Question: I'm working on a booking calendar that has check-in and check-out dates. I need to be able to:
1. Display a calendar for any given month
2. For each date on the calendar, indicate whether the date is completely available, partially available, or unavailable
For the first item in the above list, I'm using code from <URL>. In case that link ever goes bad, here is the code:
# The CSS
'''
/* calendar */
table.calendar { border-left:1px solid #999; }
tr.calendar-row { }
td.calendar-day { min-height:80px; font-size:11px; position:relative; } * html div.calendar-day { height:80px; }
td.calendar-day:hover { background:#eceff5; }
td.calendar-day-np { background:#eee; min-height:80px; } * html div.calendar-day-np { height:80px; }
td.calendar-day-head { background:#ccc; font-weight:bold; text-align:center; width:120px; padding:5px; border-bottom:1px solid #999; border-top:1px solid #999; border-right:1px solid #999; }
div.day-number { background:#999; padding:5px; color:#fff; font-weight:bold; float:right; margin:-5px -5px 0 0; width:20px; text-align:center; }
/* shared */
td.calendar-day, td.calendar-day-np { width:120px; padding:5px; border-bottom:1px solid #999; border-right:1px solid #999; }
'''
# The PHP
'''
/* draws a calendar */
function draw_calendar($month,$year){
/* draw table */
$calendar = '<table cellpadding="0" cellspacing="0" class="calendar">';
/* table headings */
$headings = array('Sunday','Monday','Tuesday','Wednesday','Thursday','Friday','Saturday');
$calendar.= '<tr class="calendar-row"><td class="calendar-day-head">'.implode('</td><td class="calendar-day-head">',$headings).'</td></tr>';
/* days and weeks vars now ... */
$running_day = date('w',mktime(0,0,0,$month,1,$year));
$days_in_month = date('t',mktime(0,0,0,$month,1,$year));
$days_in_this_week = 1;
$day_counter = 0;
$dates_array = array();
/* row for week one */
$calendar.= '<tr class="calendar-row">';
/* print "blank" days until the first of the current week */
for($x = 0; $x < $running_day; $x++):
$calendar.= '<td class="calendar-day-np"> </td>';
$days_in_this_week++;
endfor;
/* keep going with days.... */
for($list_day = 1; $list_day <= $days_in_month; $list_day++):
$calendar.= '<td class="calendar-day">';
/* add in the day number */
$calendar.= '<div class="day-number">'.$list_day.'</div>';
/** QUERY THE DATABASE FOR AN ENTRY FOR THIS DAY !! IF MATCHES FOUND, PRINT THEM !! **/
$calendar.= str_repeat('<p> </p>',2);
$calendar.= '</td>';
if($running_day == 6):
$calendar.= '</tr>';
if(($day_counter+1) != $days_in_month):
$calendar.= '<tr class="calendar-row">';
endif;
$running_day = -1;
$days_in_this_week = 0;
endif;
$days_in_this_week++; $running_day++; $day_counter++;
endfor;
/* finish the rest of the days in the week */
if($days_in_this_week < 8):
for($x = 1; $x <= (8 - $days_in_this_week); $x++):
$calendar.= '<td class="calendar-day-np"> </td>';
endfor;
endif;
/* final row */
$calendar.= '</tr>';
/* end the table */
$calendar.= '</table>';
/* all done, return result */
return $calendar;
}
/* sample usages */
echo '<h2>July 2009</h2>';
echo draw_calendar(7,2009);
echo '<h2>August 2009</h2>';
echo draw_calendar(8,2009);
'''
I'm stuck on the second item I have in the list at the top of this question. My goal is to end up with a calendar that looks similar to this:

I saw the following comment in David Walsh's PHP code:
'''
/** QUERY THE DATABASE FOR AN ENTRY FOR THIS DAY !! IF MATCHES FOUND, PRINT THEM !! **/
'''
I put a database query in the place of that comment and have the query look for a row that would cause that date to not be marked as completely available and then, if a row is found, mark it appropriately. The thing I don't like about that idea is that I'd be hitting the database at least 28 times for a single month's calendar. I would rather do one query up front that produces an array like this:
'''
$events = array(
array(
'check_in_date' => '2014-11-18',
'check_out_date' => '2014-11-19',
),
array(
'check_in_date' => '2014-11-19',
'check_out_date' => '2014-11-21',
),
array(
'check_in_date' => '2014-11-24',
'check_out_date' => '2014-11-27',
),
);
'''
That way, I could do the same logic above, but referring to the array rather than performing a database query. I'm not sure how to go about doing that, though. I saw <URL> where somebody achieved this goal, but they didn't post the code that they used. I emailed the person, but it's been close to a week now and I still haven't received a reply.
Any ideas on how best to accomplish the second item I have in the list at the top of this question?
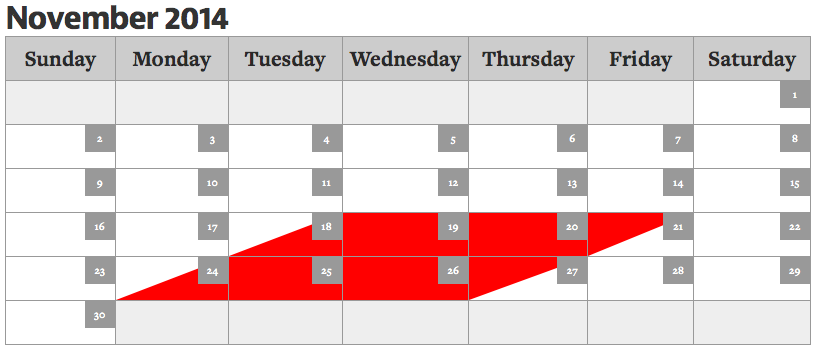
Answer: You are looking for something like this:
'''
$year = 2014;
$month = 11;
define('FREE', 'free');
define('PARTIAL_CHECKOUT', 'unavailable in the morning');
define('PARTIAL_CHECKIN', 'unavailable from the afternoon');
define('FULL', 'unavailable');
$nb_days = date("t", strtotime("$year-$month-01"));
$begin_month_tm = strtotime("$year-$month-01");
$end_month_tm = strtotime("$year-$month-$nb_days 23:59:59");
$days = array_fill(1, $nb_days, FREE);
foreach ($events as $event)
{
$check_in_tm = strtotime($event['check_in_date']);
$check_out_tm = strtotime($event['check_out_date']);
if (($check_out_tm < $begin_month_tm) || ($check_in_tm > $end_month_tm))
{
continue;
}
if ($check_in_tm >= $begin_month_tm)
{
$inD = (int)substr($event['check_in_date'], strrpos($event['check_in_date'], '-') + 1);
$days[$inD] = $days[$inD] == FREE ? PARTIAL_CHECKIN : FULL;
}
else
{
$inD = 0;
}
if ($check_out_tm <= $end_month_tm)
{
$outD = (int)substr($event['check_out_date'], strrpos($event['check_out_date'], '-') + 1);
$days[$outD] = $days[$outD] == FREE ? PARTIAL_CHECKOUT : FULL;
}
else
{
$outD = $nb_days + 1;
}
for ($day = $inD + 1; ($day < $outD); $day++)
{
$days[$day] = FULL;
}
}
var_dump($days);
'''
With the context:
'''
$events = array (
array (
'check_in_date' => '2014-10-29',
'check_out_date' => '2014-11-02',
),
array (
'check_in_date' => '2014-11-18',
'check_out_date' => '2014-11-19',
),
array (
'check_in_date' => '2014-11-19',
'check_out_date' => '2014-11-21',
),
array (
'check_in_date' => '2014-11-24',
'check_out_date' => '2014-11-27',
),
array (
'check_in_date' => '2014-11-29',
'check_out_date' => '2014-12-03',
),
);
'''
You'll get:
'''
array(30) {
[1]=>
string(11) "unavailable"
[2]=>
string(26) "unavailable in the morning"
[3]=>
string(4) "free"
[4]=>
string(4) "free"
[5]=>
string(4) "free"
[6]=>
string(4) "free"
[7]=>
string(4) "free"
[8]=>
string(4) "free"
[9]=>
string(4) "free"
[10]=>
string(4) "free"
[11]=>
string(4) "free"
[12]=>
string(4) "free"
[13]=>
string(4) "free"
[14]=>
string(4) "free"
[15]=>
string(4) "free"
[16]=>
string(4) "free"
[17]=>
string(4) "free"
[18]=>
string(30) "unavailable from the afternoon"
[19]=>
string(11) "unavailable"
[20]=>
string(11) "unavailable"
[21]=>
string(26) "unavailable in the morning"
[22]=>
string(4) "free"
[23]=>
string(4) "free"
[24]=>
string(30) "unavailable from the afternoon"
[25]=>
string(11) "unavailable"
[26]=>
string(11) "unavailable"
[27]=>
string(26) "unavailable in the morning"
[28]=>
string(4) "free"
[29]=>
string(30) "unavailable from the afternoon"
[30]=>
string(11) "unavailable"
}
'''
With the context:
'''
$events = array (
array (
'check_in_date' => '2014-10-29',
'check_out_date' => '2014-12-03',
),
);
'''
You'll get:
'''
array(30) {
[1]=>
string(11) "unavailable"
[2]=>
string(11) "unavailable"
[3]=>
string(11) "unavailable"
[4]=>
string(11) "unavailable"
[5]=>
string(11) "unavailable"
[6]=>
string(11) "unavailable"
[7]=>
string(11) "unavailable"
[8]=>
string(11) "unavailable"
[9]=>
string(11) "unavailable"
[10]=>
string(11) "unavailable"
[11]=>
string(11) "unavailable"
[12]=>
string(11) "unavailable"
[13]=>
string(11) "unavailable"
[14]=>
string(11) "unavailable"
[15]=>
string(11) "unavailable"
[16]=>
string(11) "unavailable"
[17]=>
string(11) "unavailable"
[18]=>
string(11) "unavailable"
[19]=>
string(11) "unavailable"
[20]=>
string(11) "unavailable"
[21]=>
string(11) "unavailable"
[22]=>
string(11) "unavailable"
[23]=>
string(11) "unavailable"
[24]=>
string(11) "unavailable"
[25]=>
string(11) "unavailable"
[26]=>
string(11) "unavailable"
[27]=>
string(11) "unavailable"
[28]=>
string(11) "unavailable"
[29]=>
string(11) "unavailable"
[30]=>
string(11) "unavailable"
}
'''